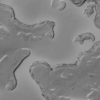
Label: not_dusty